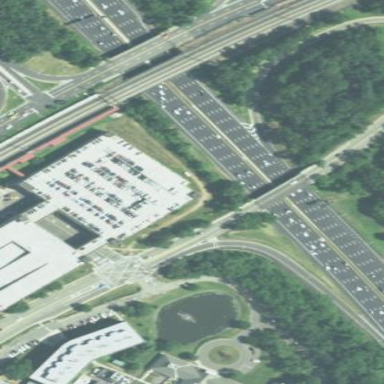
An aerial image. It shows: Multi-storey parking building with flat roof. The parking area has paved surface and includes park and ride facility.